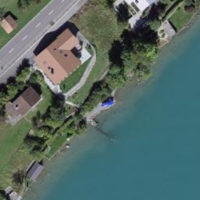
EUNIS habitat code: 14
Species observed at this site:
Larus michahellis
Fulica atra
Carpinus betulus
Anas platyrhynchos
Delichon urbicum
Phoenicurus ochruros
Fringilla coelebs
Carduelis carduelis